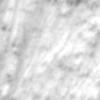
Label: no_change